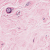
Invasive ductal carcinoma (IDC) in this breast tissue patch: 0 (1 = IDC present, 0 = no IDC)